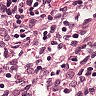
Metastatic tissue present: no